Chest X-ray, PA view. Patient: 62 years old, sex M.
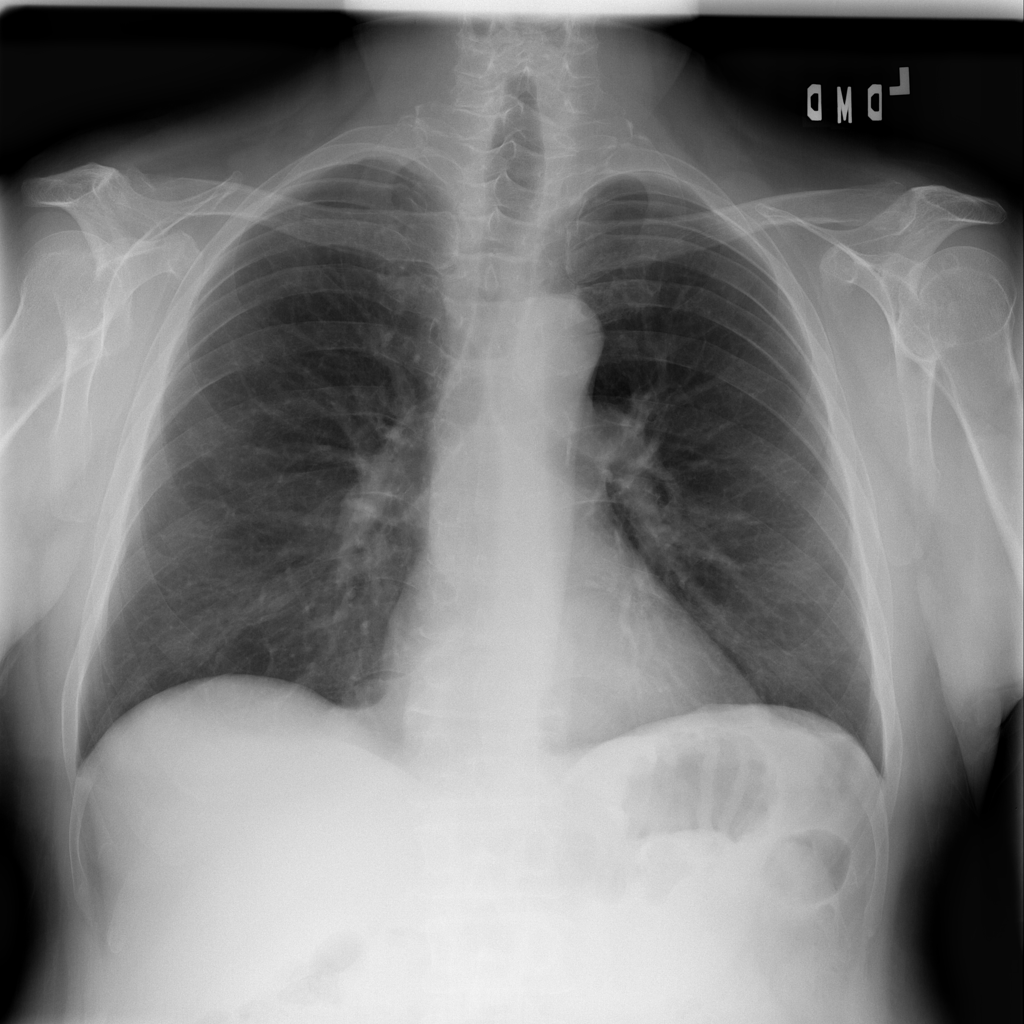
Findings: No Finding